Question: I got a code which generate a table like this

and the code is here
'''
$num1 = mysql_query("SELECT * FROM mtable WHERE DataVersionDate='$datav' && Pathogen='$pathogen' && Topic='$topic1' && Indicator='$ind1' && IndicatorSubGroup='$subindg1' && (Country IN ('$sql_cntys') OR WHORegionAC IN ('$sql_cntys')) ");
$num2 = mysql_query("SELECT * FROM mtable WHERE DataVersionDate='$datav' && Pathogen='$pathogen' && Topic='$topic2' && Indicator='$ind2' && IndicatorSubGroup='$subindg2' && (Country IN ('$sql_cntys') OR WHORegionAC IN ('$sql_cntys')) ");
$num3 = mysql_query("SELECT * FROM mtable WHERE DataVersionDate='$datav' && Pathogen='$pathogen' && Topic='$topic3' && Indicator='$ind3' && IndicatorSubGroup='$subindg3' && (Country IN ('$sql_cntys') OR WHORegionAC IN ('$sql_cntys')) ");
$num4 = mysql_query("SELECT * FROM mtable WHERE DataVersionDate='$datav' && Pathogen='$pathogen' && Topic='$topic4' && Indicator='$ind4' && IndicatorSubGroup='$subindg4' && (Country IN ('$sql_cntys') OR WHORegionAC IN ('$sql_cntys')) ");
$num5 = mysql_query("SELECT * FROM mtable WHERE DataVersionDate='$datav' && Pathogen='$pathogen' && Topic='$topic5' && Indicator='$ind5' && IndicatorSubGroup='$subindg5' && (Country IN ('$sql_cntys') OR WHORegionAC IN ('$sql_cntys')) ");
$data = array();
while($row = mysql_fetch_assoc($num1))
{
$c = $row['Country'];
if (!isset($data[$c]))
{
$data[$c] = array('Country' => $c);
}
$data[$c]['MidEstimate1'] = $row['MidEstimate'];
}
while($row = mysql_fetch_assoc($num2))
{
$c = $row['Country'];
if (!isset($data[$c]))
{
$data[$c] = array('Country' => $c);
}
$data[$c]['MidEstimate2'] = $row['MidEstimate'];
}
while($row = mysql_fetch_assoc($num3))
{
$c = $row['Country'];
if (!isset($data[$c]))
{
$data[$c] = array('Country' => $c);
}
$data[$c]['MidEstimate3'] = $row['MidEstimate'];
}
while($row = mysql_fetch_assoc($num4))
{
$c = $row['Country'];
if (!isset($data[$c]))
{
$data[$c] = array('Country' => $c);
}
$data[$c]['MidEstimate4'] = $row['MidEstimate'];
}
while($row = mysql_fetch_assoc($num5))
{
$c = $row['Country'];
if (!isset($data[$c]))
{
$data[$c] = array('Country' => $c);
}
$data[$c]['MidEstimate5'] = $row['MidEstimate'];
}
$i = 0;
echo "<table width='880' align='center'>";
foreach ($data as $row)
{
echo ($i % 5) ? "<tr>" : "<tr>" ;
echo "<td style='padding-left:10px' width='280'>" . $row['Country']."</td>";
echo "<td align='center' width='120'>" . $row['MidEstimate1']."</td>";
echo "<td align='center' width='120'>" . $row['MidEstimate2']."</td>";
echo "<td align='center' width='120'>" . $row['MidEstimate3']."</td>";
echo "<td align='center' width='120'>" . $row['MidEstimate4']."</td>";
echo "<td align='center' width='120'>" . $row['MidEstimate5']."</td>";
echo "</tr>" ;
}
echo "</table>" ;
'''
How can I sort this table column wise ? that is using a drop down list with values "Country", "Indicator 1", "Indicator 2", "Indicator 3", "Indicator 4", "Indicator 5". when a user select values table must list values with respective sorted column. Please help.
<URL>
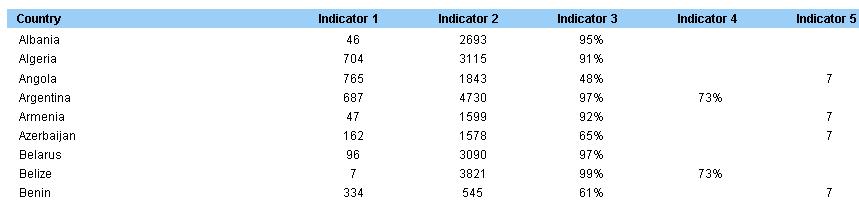
Answer: '''
<?PHP
function orderBy($data, $field) {
$code = "return strnatcmp(\$a['$field'], \$b['$field']);";
usort($data, create_function('$a,$b', $code));
return $data; }
$data = orderBy($data, 'age');
?>
'''
The complete reference of the code is available from <URL>